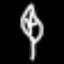
Label: leaf